Interaction volume radius: 5 \u00c5
Interaction volume height: 15 \u00c5
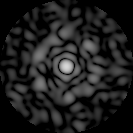
Disorder parameter: 0.7977